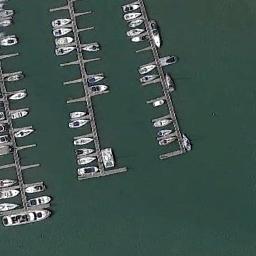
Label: harbor